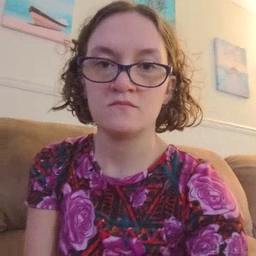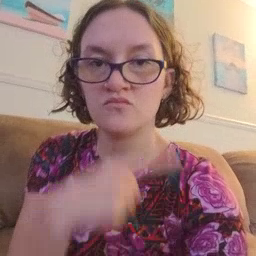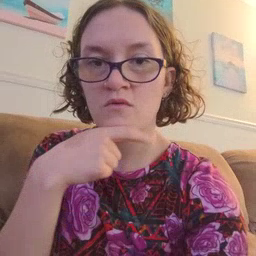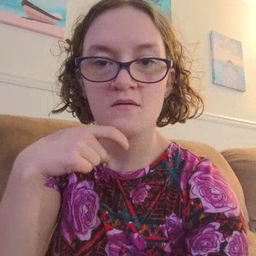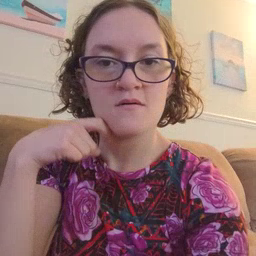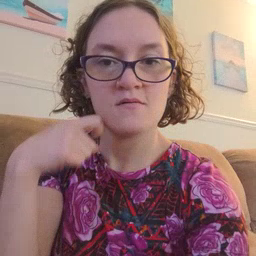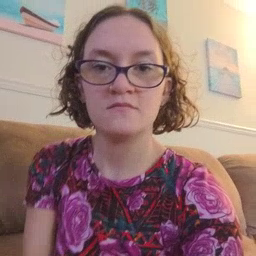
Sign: dry